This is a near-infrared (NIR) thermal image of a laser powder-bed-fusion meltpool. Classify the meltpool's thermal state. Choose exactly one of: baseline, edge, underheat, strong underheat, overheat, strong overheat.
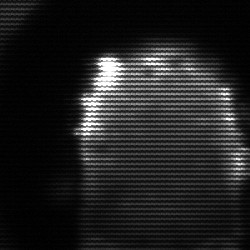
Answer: baseline